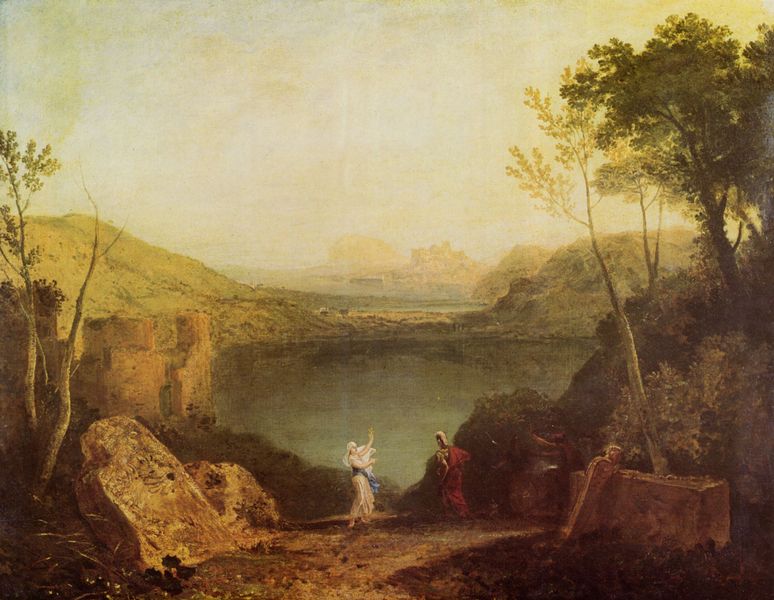
Titel: Aeneas und die Sibylle, Lake Avernus
Künstler: William Turner
Standort: London
Institution: Tate Gallery
Schlagwörter: baum, berg, blau, felsen, gemälde, himmel, mann, meer, schatten, umhang, wasser, weiß, wolken, baumstämme, bäume, fluss, frauen, gelb, grün, landschaft, menschen, see, stadt, teich, ufer, abend, braun, frau, geste, hell, hintergrund, kleid, kleider, licht, schwarz, strasse, szene, ölbild, gras, rot, schleier, schloss, weg, wiese, malerei, tanz, arme, barock, stein, steine, instrument, öl, baumstamm, dämmerung, ferne, horizont, hügel, natur, spiegelung, stamm, weite, gehen, sonne, boden, figur, gewand, mantel, gewänder, kind, klassizismus, paar, tanzen, tänzerin, england, tal, wald, turm, aussicht, küste, rückenansicht, sommer, wellen, rahmung, ansicht, italien, berge, fels, gebirge, dorf, mauer, dunst, sonnenuntergang, figuren, böschung, ölgemälde, constable, staffage, soldaten, posen, ruine, antike, burg, diesig, idyll, festung, soldat, ruinen, ölmalerei, rom, römer, schoss, himme, mensche, toga, krieger, landscahft, mönch, poussin, fernsicht, feldherr, herme, arkadien, antikisch, repoussoir, pastorale, bäuem, sarkophag, kastell, menschn, böume, grabstein, gelbstich, lorrain, süiegelung, thispe, tenz, ärweiß